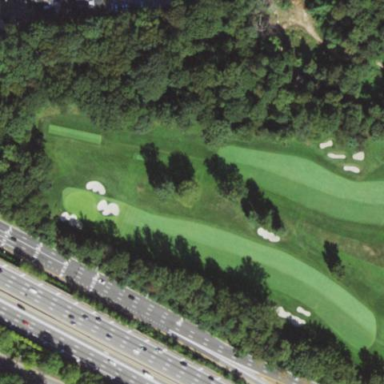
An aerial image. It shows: Golf fairway in the image.